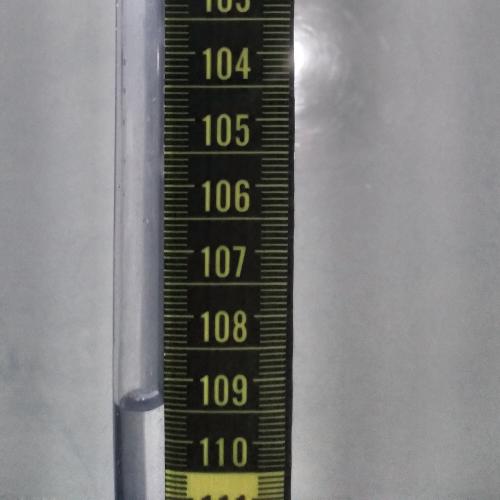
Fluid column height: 109.4 cm